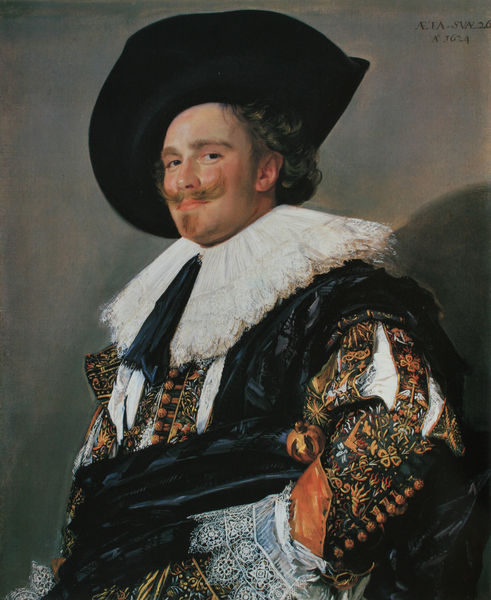
Titel: Bildnis eines Offiziers ("Der lachende Kavalier")
Künstler: Frans Hals
Standort: London
Institution: Wallace Collection
Schlagwörter: blau, gemälde, mann, schatten, weiß, bunt, grau, handschuh, hut, mund, ohr, schwarz, blick, gürtel, malerei, bart, mütze, schnurrbart, wand, barock, kleidung, kragen, spitze, ärmel, bildnis, halskrause, herr, holland, niederlande, portrait, porträt, signatur, bestickt, gewand, stickerei, adel, händler, kaufmann, person, locken, seide, schärpe, adlig, lächeln, spanien, schnurbart, edel, knöpfe, kinnbart, schnauzer, krempe, lächelnd, stolz, groß, degen, manschetten, herrscher, halbprofil, männlich, wams, patrizier, her, holländer, bauchbinde, prunkvoll, schnuttbart, hollnad, sognatur, schrurrbart, kracken, ededl